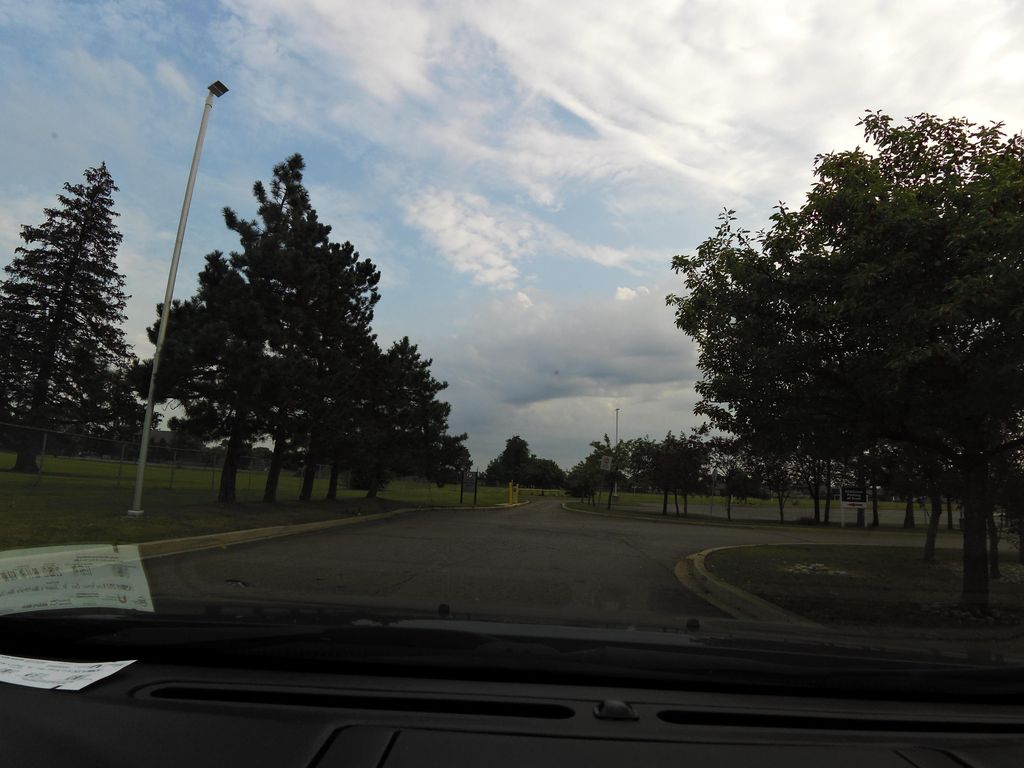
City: hamilton